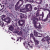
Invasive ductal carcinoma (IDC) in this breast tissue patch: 0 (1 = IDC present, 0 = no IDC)